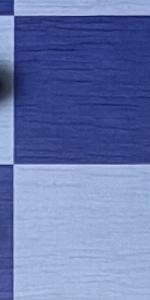
Label: Empty